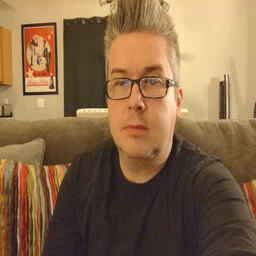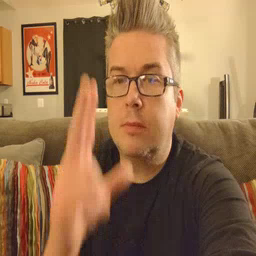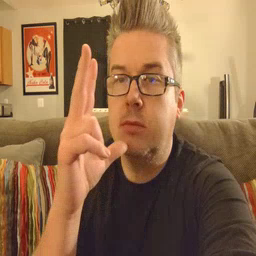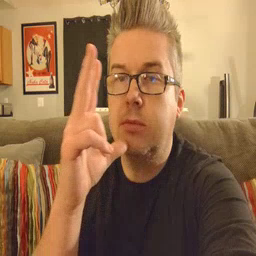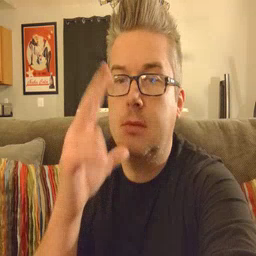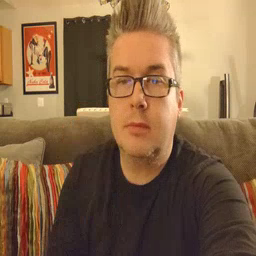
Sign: hen